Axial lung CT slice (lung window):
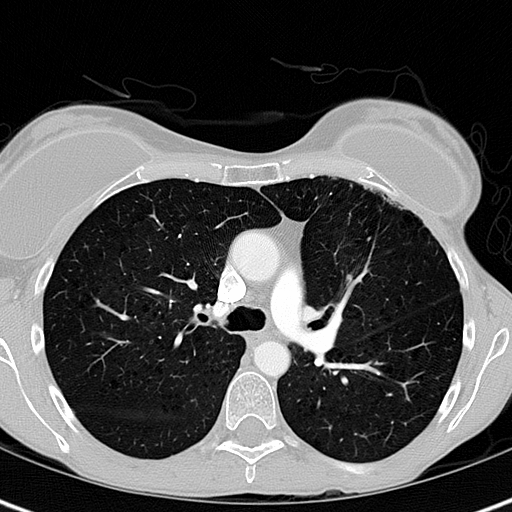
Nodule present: no